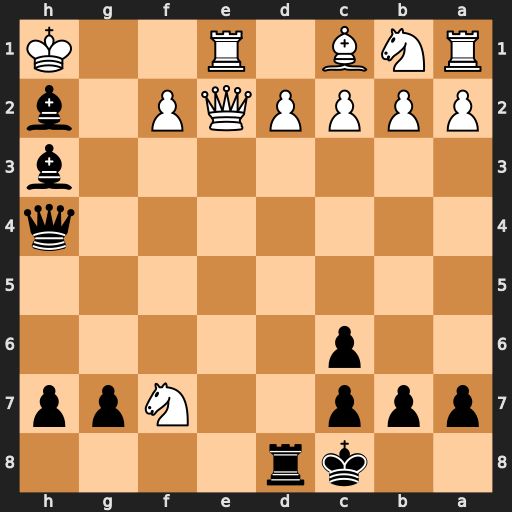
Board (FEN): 2kr4/ppp2Npp/2p5/8/7q/7b/PPPPQP1b/RNB1R2K
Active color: b
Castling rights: -
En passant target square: -
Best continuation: Bg4 Qxg4+ Qxg4